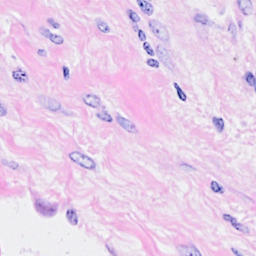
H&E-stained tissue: Breast